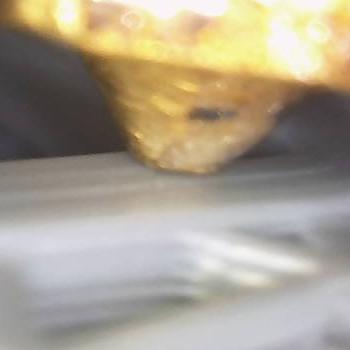
Flow rate: 144%